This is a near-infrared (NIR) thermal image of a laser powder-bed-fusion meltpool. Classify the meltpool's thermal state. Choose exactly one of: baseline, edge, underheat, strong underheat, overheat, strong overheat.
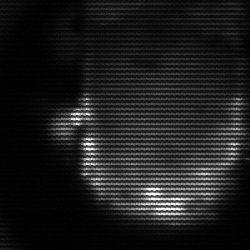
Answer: baseline